Question: I'm trying to keep my search form in-line with the other navbar elements, the weird thing is when initially going to the page it's on 2 lines, yet when I refresh it's in-line. How do I keep this in-line?
I've tried adding the following:
'''
.navbar-right{
float: right;
margin-top: 10px;
}
'''
which sadly did not work, the search form still goes to 2 lines when first going to the URL, upon refreshing the page it goes in-line as intended. PLEASE HELP!!!

'''
<div class="blog-masthead">
<div class="container">
<nav class="blog-nav">
<a class="blog-nav-item" href="{{ path('general_sym_project_homepage') }}">Home</a>
<a class="blog-nav-item" href="#">New features</a>
<a class="blog-nav-item" href="http://www.stackoverflow.com">Stack Overflow</a>
<a class="blog-nav-item" href="http://www.symfony.com">Resources</a>
<a class="blog-nav-item" href="{{ path('general_sym_project_about') }}">About</a>
<form class="navbar-form navbar-right">
<input type="text" class="form-control" placeholder="Search...">
</form>
</nav>
</div>
</div>
.blog-nav-item {
position: relative;
display: inline-block;
padding: 10px;
font-weight: 500;
color: #cdddeb;
}
.blog-nav-item:hover,
.blog-nav-item:focus {
color: #fff;
text-decoration: none;
}
/* Active state gets a caret at the bottom */
.blog-nav .active {
color: #fff;
}
.blog-nav .active:after {
position: absolute;
bottom: 0;
left: 50%;
width: 0;
height: 0;
margin-left: -5px;
vertical-align: middle;
content: " ";
border-right: 5px solid transparent;
border-bottom: 5px solid;
border-left: 5px solid transparent;
}
'''
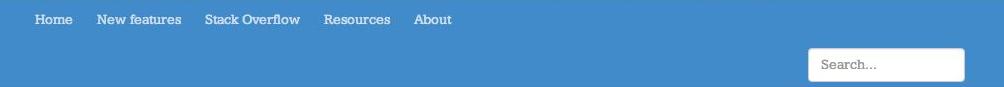
Answer: When Bootstrap create a navbar they wrap the list items in a '<ul>' and float that left which causes it to line up correctly.
So if you put your links into a list and use Bootstrap's classes then you'll have everything lined up.
'''
<nav class="blog-nav">
<ul class="nav navbar-nav">
<li><a class="blog-nav-item" href="{{ path('general_sym_project_homepage') }}">Home</a></li>
<li><a class="blog-nav-item" href="#">New features</a></li>
<li><a class="blog-nav-item" href="http://www.stackoverflow.com">Stack Overflow</a></li>
<li><a class="blog-nav-item" href="http://www.symfony.com">Resources</a></li>
<li><a class="blog-nav-item" href="{{ path('general_sym_project_about') }}">About</a></li>
</ul>
<form class="navbar-form navbar-right">
<input type="text" class="form-control" placeholder="Search...">
</form>
</nav>
'''
<URL>
---
, then remove the 'nav and navbar' classes from the '<ul'> and add this to the CSS:
'''
.blog-nav > ul {
list-style: none;
float: left;
}
.blog-nav > ul > li {
float: left;
}
'''
<URL>